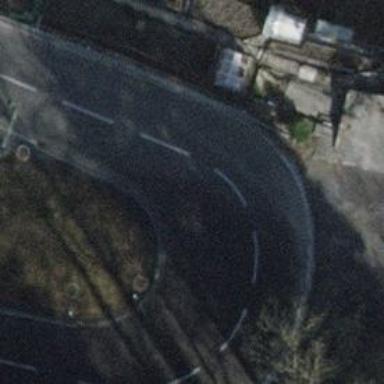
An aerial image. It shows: Asphalt road classified as tertiary.